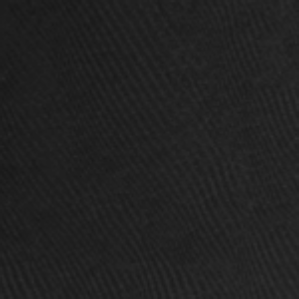
Label: frost